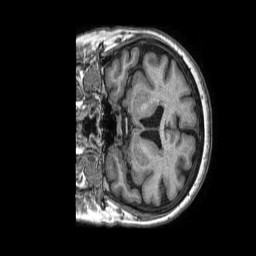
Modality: T1w
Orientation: coronal
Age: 56
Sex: female
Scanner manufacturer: philips
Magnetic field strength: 1.5 T
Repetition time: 0.007025 s
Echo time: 0.003178 s